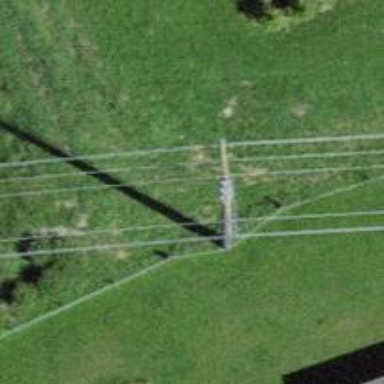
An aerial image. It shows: Power pole.